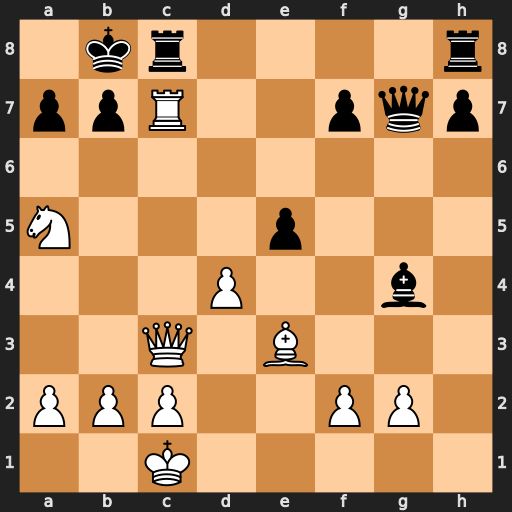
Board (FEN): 1kr4r/ppR2pqp/8/N3p3/3P2b1/2Q1B3/PPP2PP1/2K5
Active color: w
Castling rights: -
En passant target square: -
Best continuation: Rxb7+ Ka8 Qb3